Interaction volume radius: 5 \u00c5
Interaction volume height: 20 \u00c5
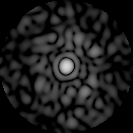
Disorder parameter: 0.8636